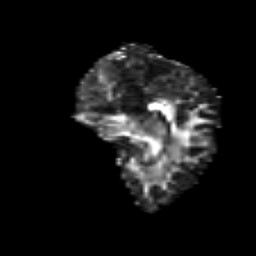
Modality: FA
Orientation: sagittal
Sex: female
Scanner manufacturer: siemens
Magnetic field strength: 3 T
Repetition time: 5 s
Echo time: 0.071 s